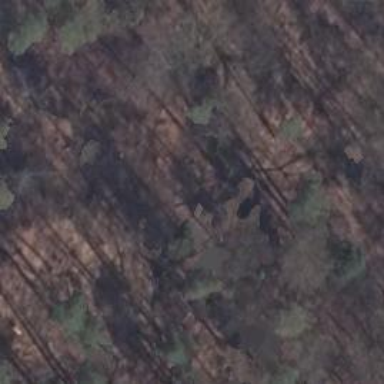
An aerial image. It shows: Forest area.